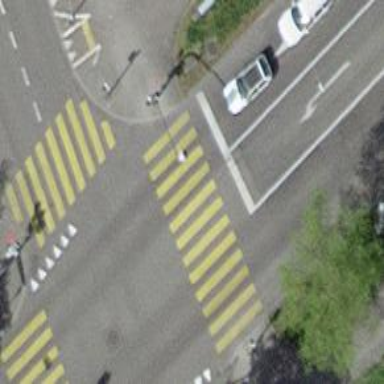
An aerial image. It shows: Road with traffic signals controlling the flow of traffic.